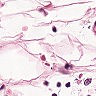
Metastatic tissue present: no